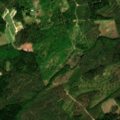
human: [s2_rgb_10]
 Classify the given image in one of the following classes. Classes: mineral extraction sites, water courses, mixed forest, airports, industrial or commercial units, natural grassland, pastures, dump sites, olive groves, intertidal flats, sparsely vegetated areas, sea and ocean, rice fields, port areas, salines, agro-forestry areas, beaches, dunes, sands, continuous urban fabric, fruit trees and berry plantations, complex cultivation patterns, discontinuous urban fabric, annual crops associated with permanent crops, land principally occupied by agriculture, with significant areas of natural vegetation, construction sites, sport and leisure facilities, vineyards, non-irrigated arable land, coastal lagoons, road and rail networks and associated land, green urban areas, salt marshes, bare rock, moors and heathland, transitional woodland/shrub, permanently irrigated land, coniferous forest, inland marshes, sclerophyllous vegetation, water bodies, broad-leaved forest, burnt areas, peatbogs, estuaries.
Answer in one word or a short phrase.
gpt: coniferous forest, mixed forest, transitional woodland/shrub